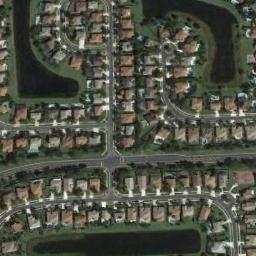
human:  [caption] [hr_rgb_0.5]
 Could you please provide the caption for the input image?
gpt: The dense residential is on the grass next to some trees and lakes .

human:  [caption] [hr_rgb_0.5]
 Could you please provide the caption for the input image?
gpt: There are many roads and densely arranged houses and trees of different shapes and shapes in the island-like settlements surrounded by the lake .

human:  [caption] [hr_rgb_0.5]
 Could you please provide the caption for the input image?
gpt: A dense residential area has some lakes and lots of houses arranged neatly .

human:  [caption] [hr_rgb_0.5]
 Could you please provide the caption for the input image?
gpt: The residential area is off the highway .

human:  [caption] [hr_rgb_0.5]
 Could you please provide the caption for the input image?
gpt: There are many buildings arranged neatly along the streets on dense residential area .